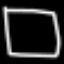
Label: square